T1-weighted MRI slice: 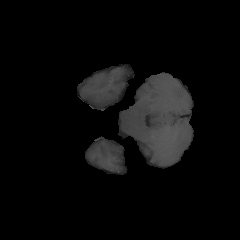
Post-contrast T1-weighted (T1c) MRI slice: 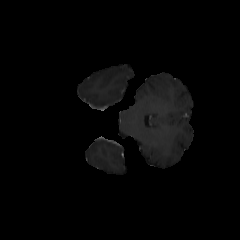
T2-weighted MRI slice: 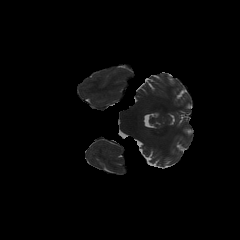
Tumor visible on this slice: no